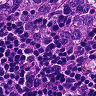
Metastatic tissue present: yes